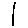
Label: line